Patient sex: M
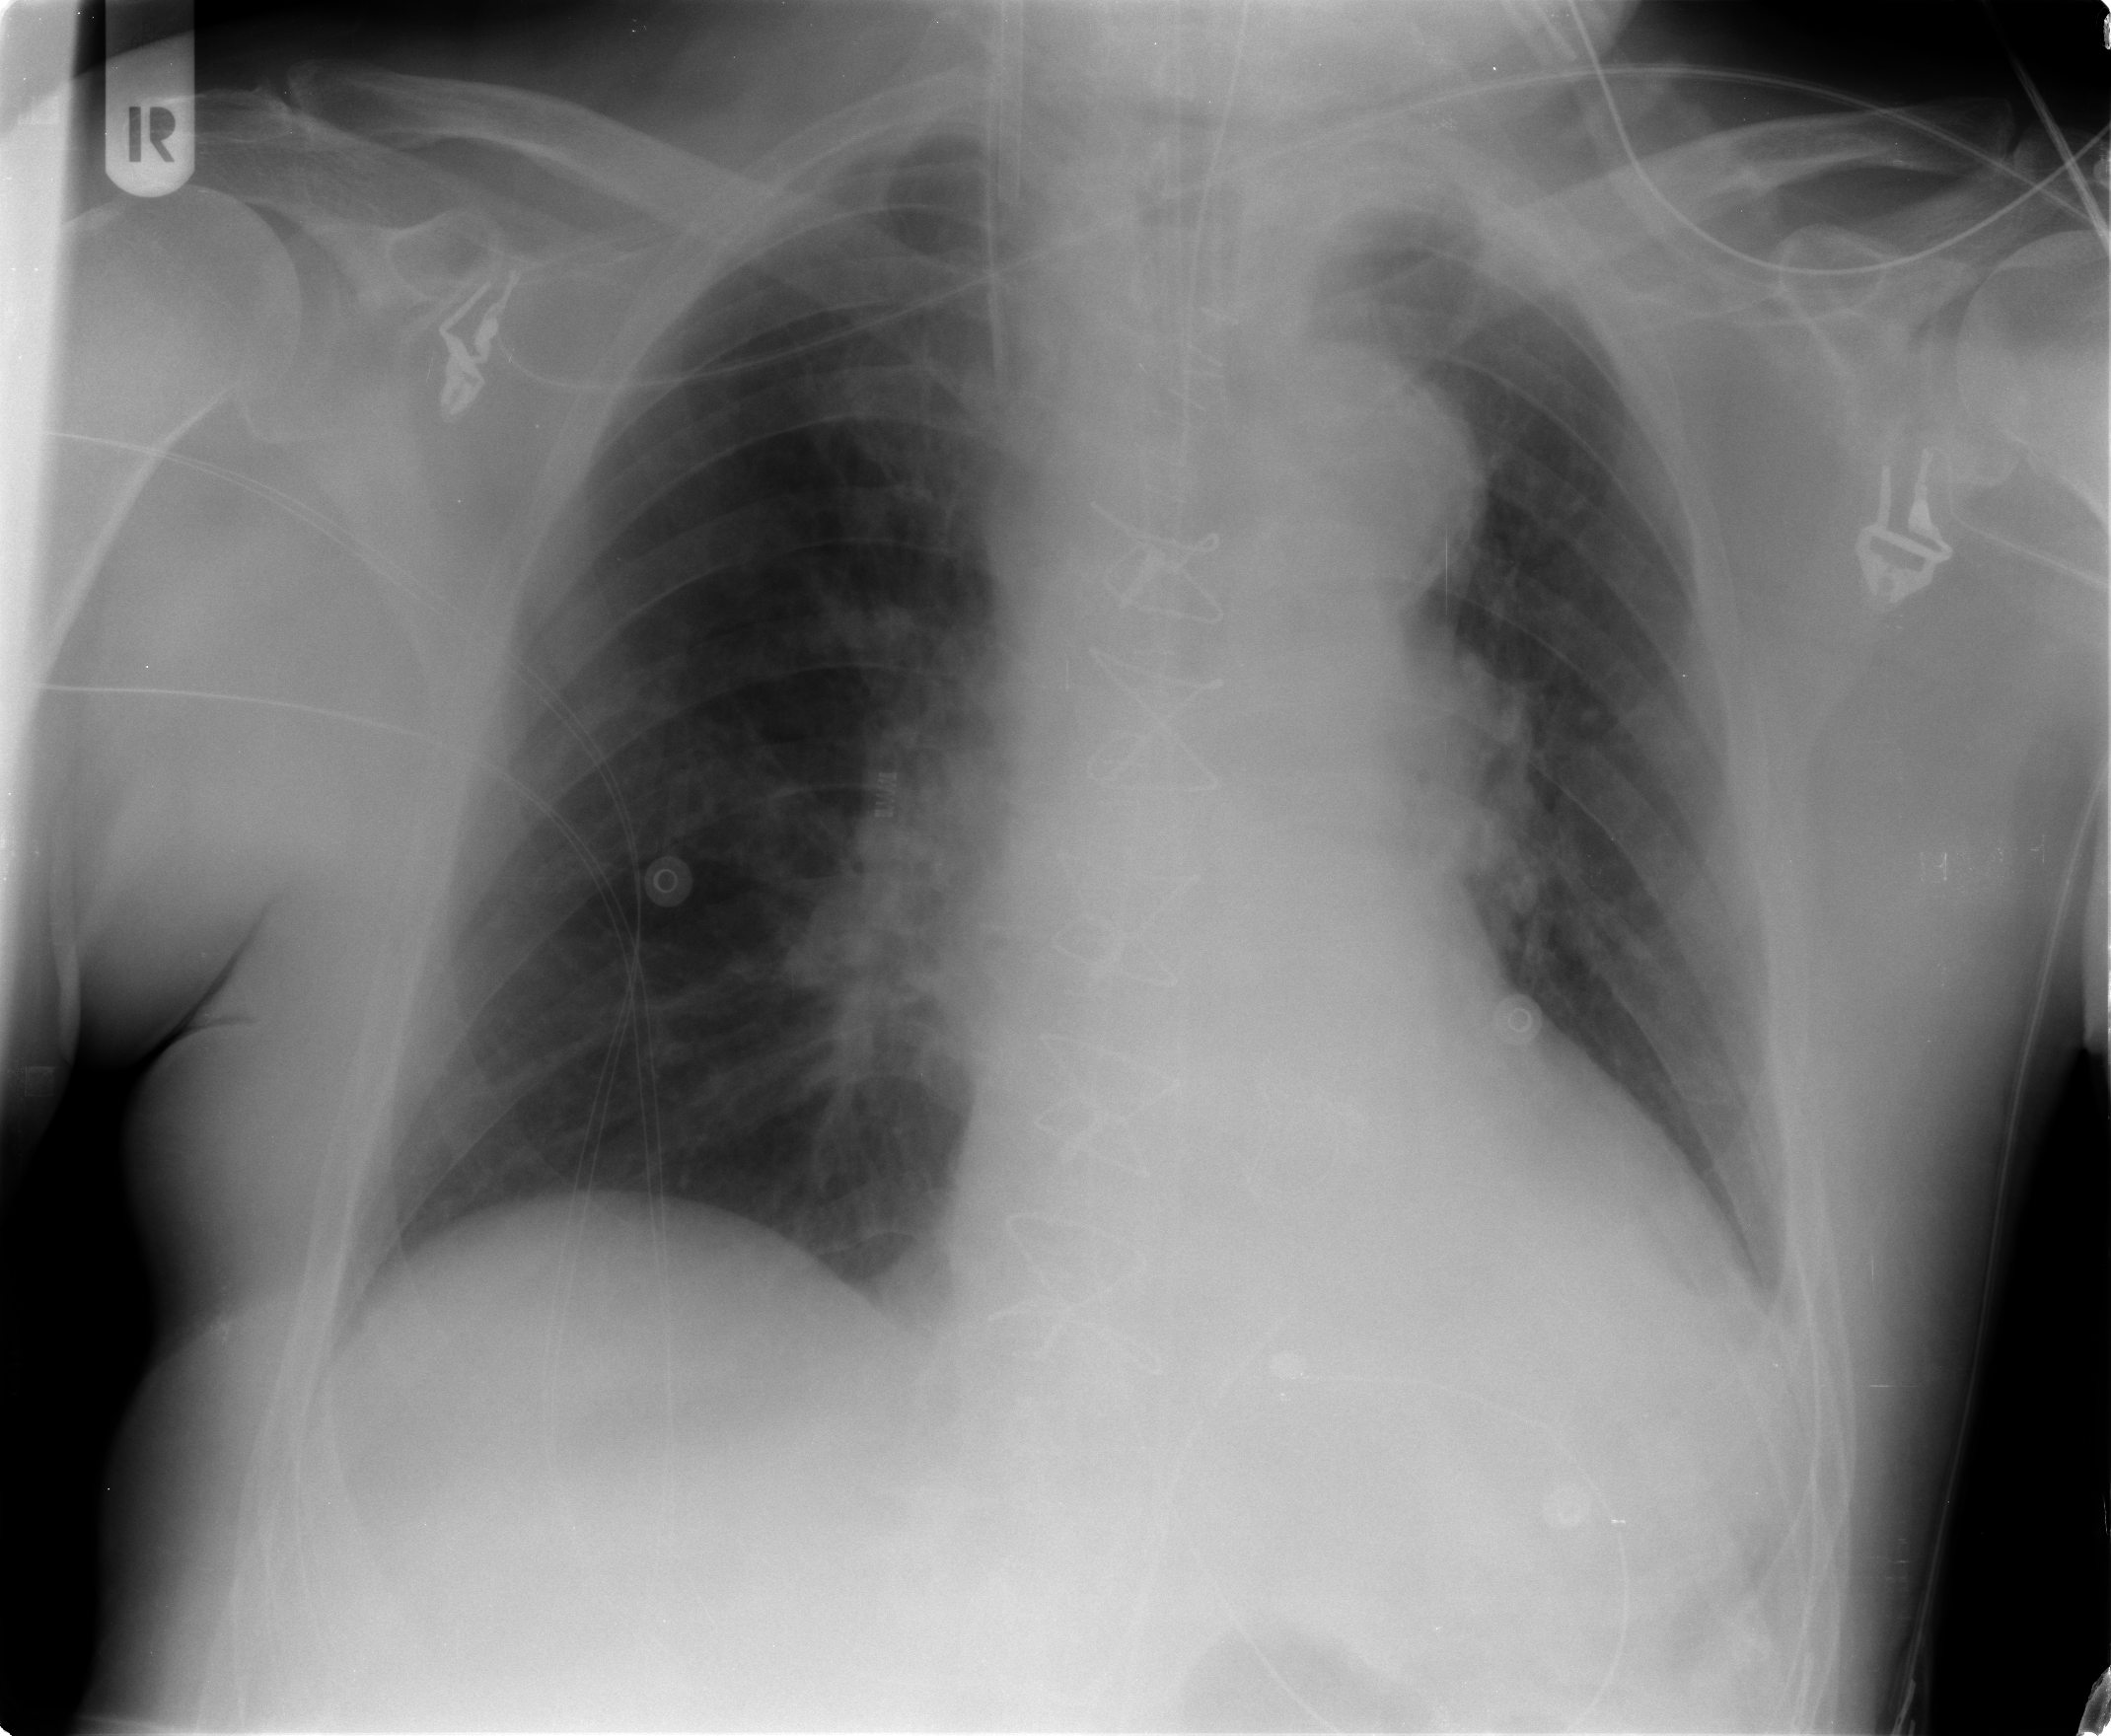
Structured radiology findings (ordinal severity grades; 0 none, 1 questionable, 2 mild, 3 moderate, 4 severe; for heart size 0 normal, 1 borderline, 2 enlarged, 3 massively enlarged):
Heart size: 0
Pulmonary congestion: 2
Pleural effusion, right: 0
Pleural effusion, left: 0
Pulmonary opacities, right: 0
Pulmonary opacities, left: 0
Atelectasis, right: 2
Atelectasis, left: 2